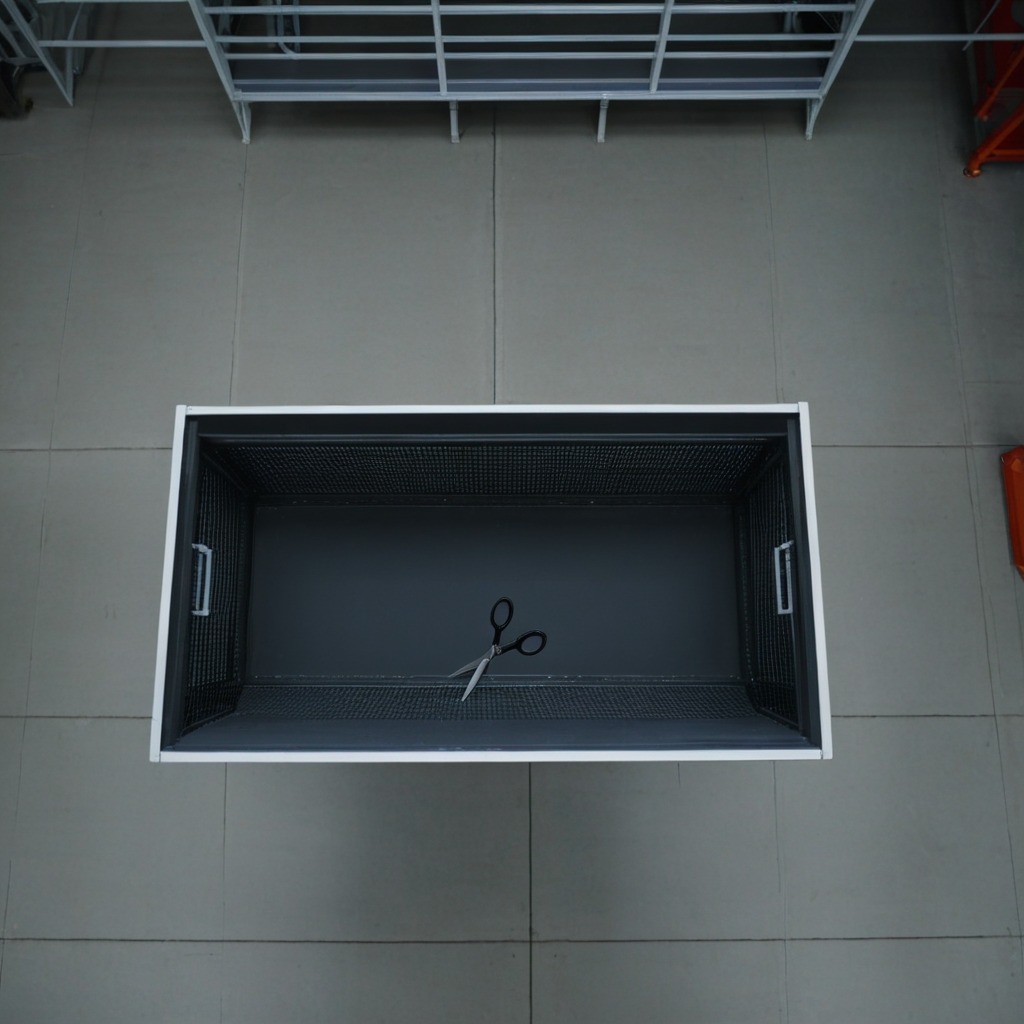
A scissor is lying on the toolbox surface in the airplane hangar workshop.